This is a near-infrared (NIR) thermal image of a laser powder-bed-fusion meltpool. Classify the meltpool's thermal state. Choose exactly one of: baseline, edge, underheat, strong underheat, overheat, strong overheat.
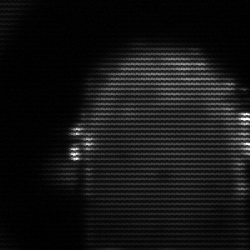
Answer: baseline